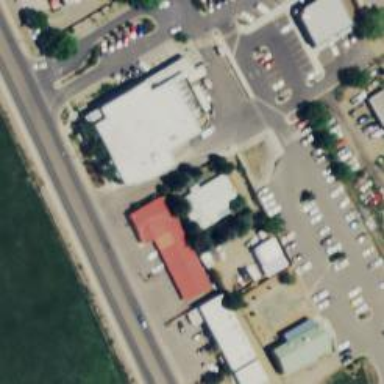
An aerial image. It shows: Parking area.